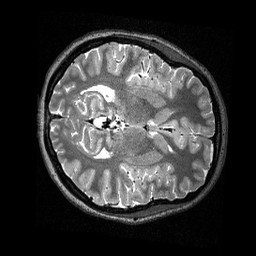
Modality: T2w
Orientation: axial
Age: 24
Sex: female
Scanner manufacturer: siemens
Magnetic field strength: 3 T
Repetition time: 3.2 s
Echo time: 0.479 s